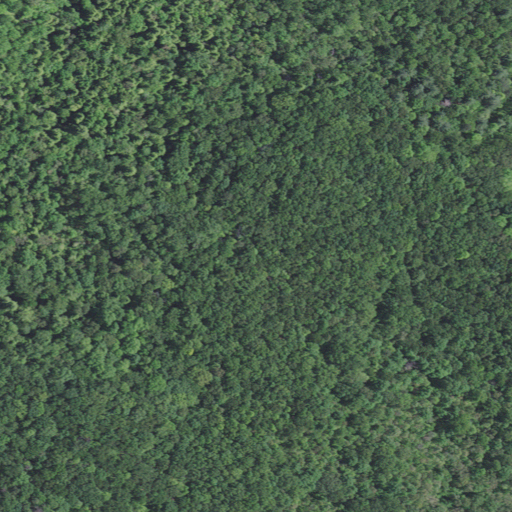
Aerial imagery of ridge(s) in Kentucky named Sandy Poplar Ridge containing mixed forest and deciduous forest